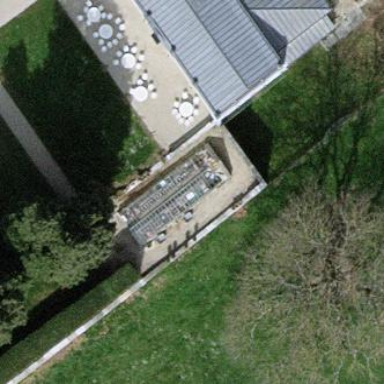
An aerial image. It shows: Greenhouse.